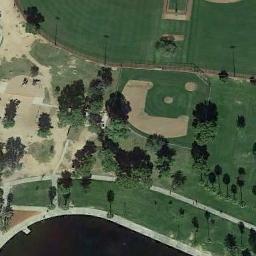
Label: baseball_diamond